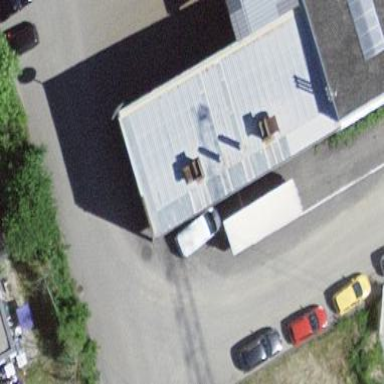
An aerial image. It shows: Part of building.